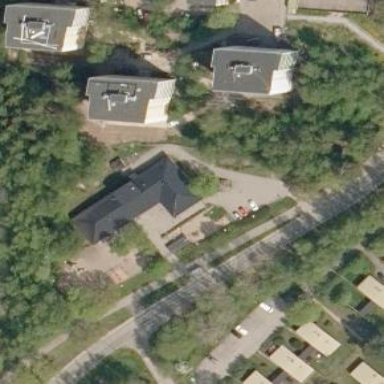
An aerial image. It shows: Kindergarten.